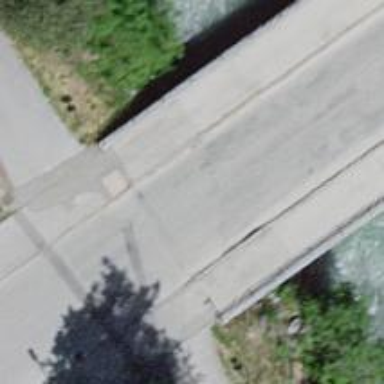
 featuring bridge. Both sides of the road have sidewalks."